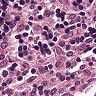
Metastatic tissue present: no